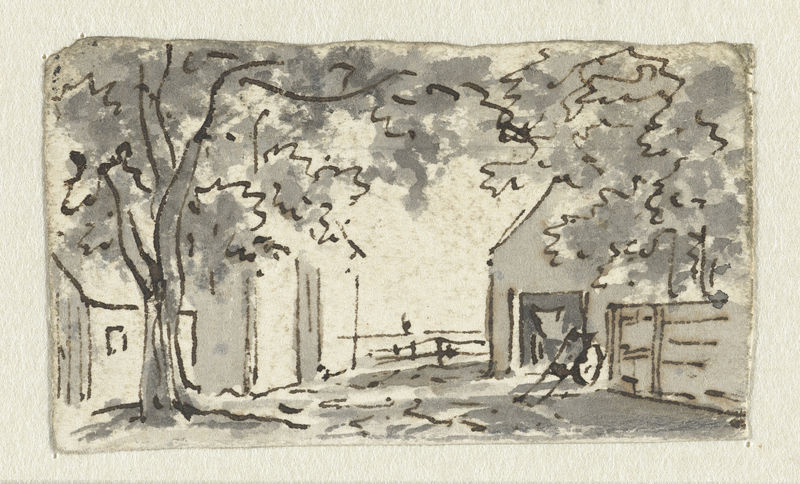
Titel: Boerderij
Künstler: Jurriaan Andriessen
Standort: Amsterdam
Institution: Rijksmuseum
Schlagwörter: cour, arbre, paysage, ferme, fenêtre, porte, papier, chemin, mur, encre, lavis, charette, échelle, barrière, grange